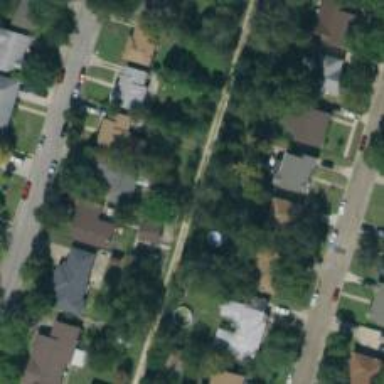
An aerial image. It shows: Alleyway designated as service road.